Question: I've started usage of Bing maps recently, and noticed that each and every sample has some ugly white rectangles at the top and bottom of the map (see bellow).
Does Microsoft and everyone who use Bing maps are considering this as normal? Because I haven't found any solution for this issue after a brief googling.
I might use some self-created patch but want to ask the community first.
Thanks in advance!
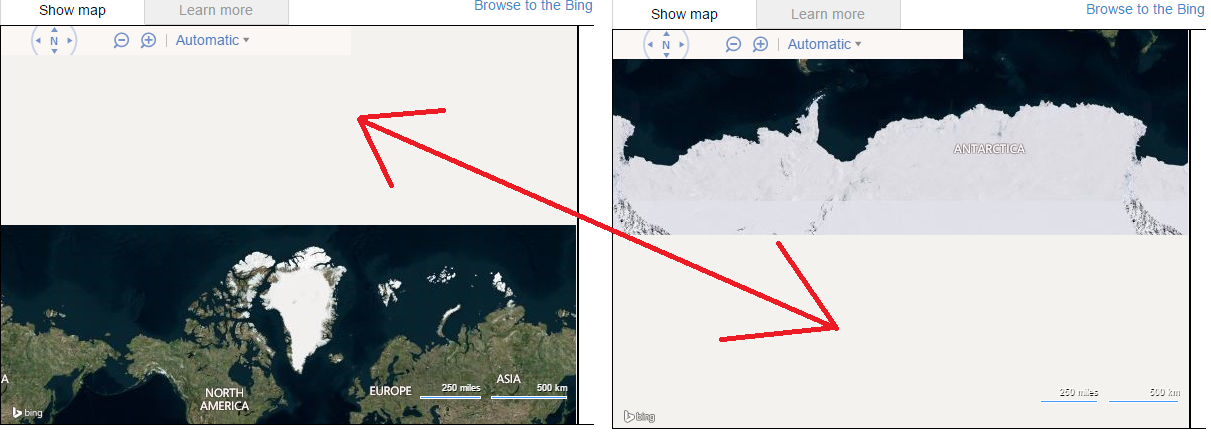
Answer: What I usually do is to set the background color of the map to '#ACC7F2'. This matches the color of ocean on closer zoom levels.
Usage example:
'''
var map = new Microsoft.Maps.Map(mapdiv, {
...
backgroundColor: Microsoft.Maps.Color.fromHex('#ACC7F2'),
...
});
'''